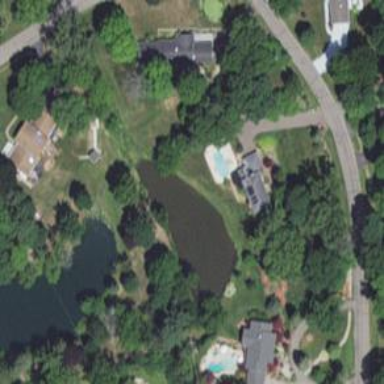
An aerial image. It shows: Pond with natural water.